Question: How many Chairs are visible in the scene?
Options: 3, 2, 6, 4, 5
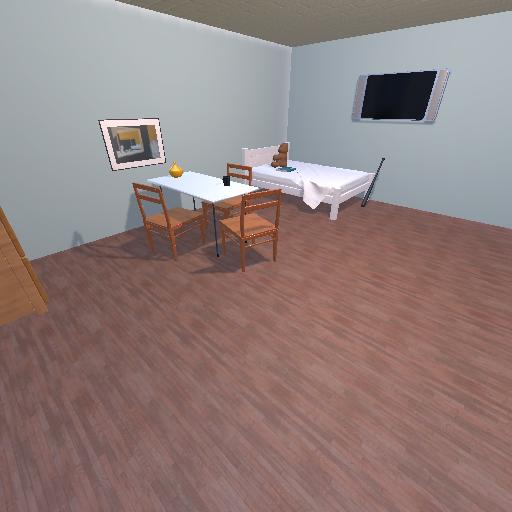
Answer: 3